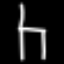
Label: chair